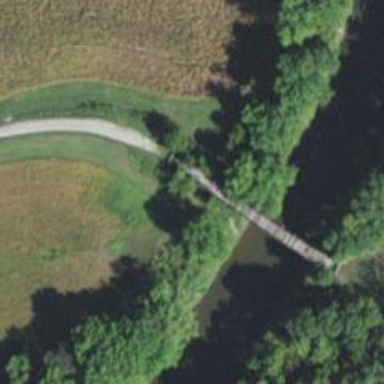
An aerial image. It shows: Residential road with bridge.